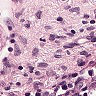
Metastatic tissue present: no